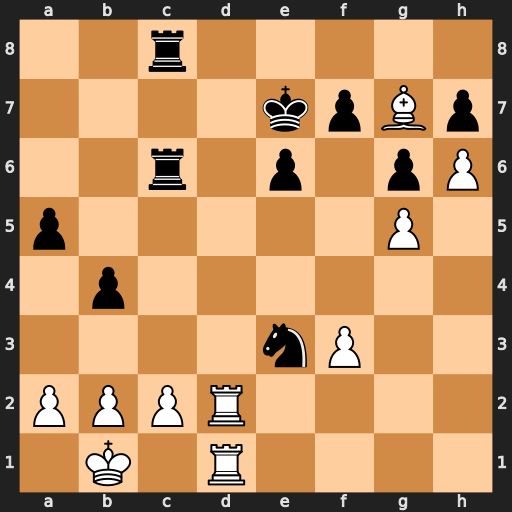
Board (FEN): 2r5/4kpBp/2r1p1pP/p5P1/1p6/4nP2/PPPR4/1K1R4
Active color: w
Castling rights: -
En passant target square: -
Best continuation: Bf6+ Kf8 Rd8+ Rxd8 Rxd8#